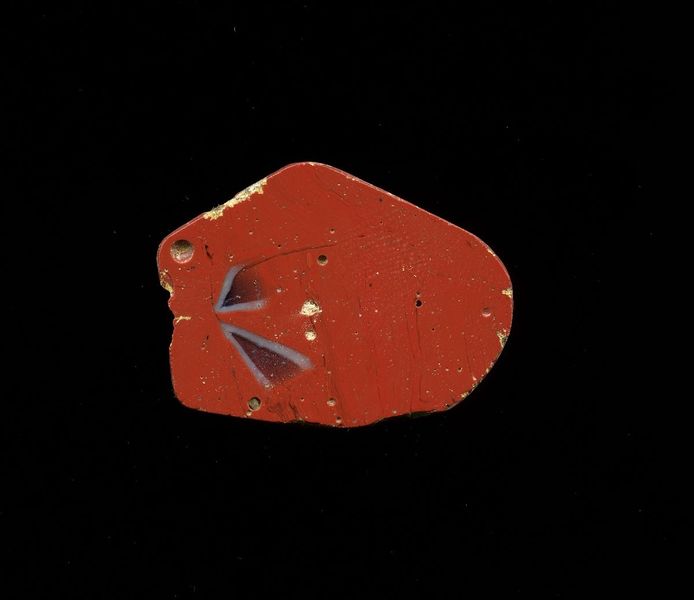
Titel: Mosaikglasfragment
Standort: Hamburg
Institution: Museum für Kunst und Gewerbe Hamburg
Schlagwörter: glas, antike, technik, mosaik, wandschmuck, kaiserzeit, bodenbeläge, frühe kaiserzeit, prinzipat, römische, millefiori, mittlere, späte